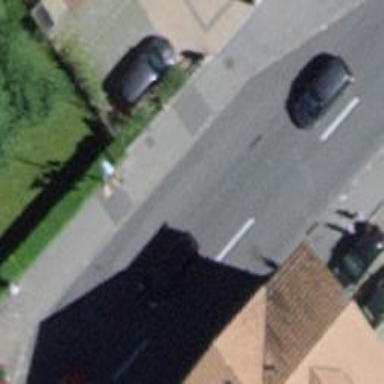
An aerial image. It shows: Bus stop along the road.